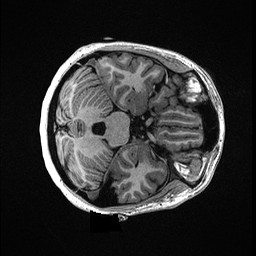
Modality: T1w
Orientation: axial
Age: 28
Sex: female
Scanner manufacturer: ge
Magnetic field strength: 3 T
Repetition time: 0.006952 s
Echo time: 0.00292 s